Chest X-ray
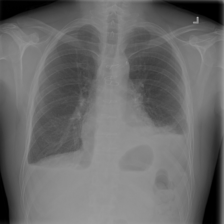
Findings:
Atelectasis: positive
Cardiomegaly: negative
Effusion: negative
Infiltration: negative
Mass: negative
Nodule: negative
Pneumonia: negative
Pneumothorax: negative
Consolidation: negative
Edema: negative
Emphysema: negative
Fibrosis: negative
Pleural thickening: negative
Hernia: negative